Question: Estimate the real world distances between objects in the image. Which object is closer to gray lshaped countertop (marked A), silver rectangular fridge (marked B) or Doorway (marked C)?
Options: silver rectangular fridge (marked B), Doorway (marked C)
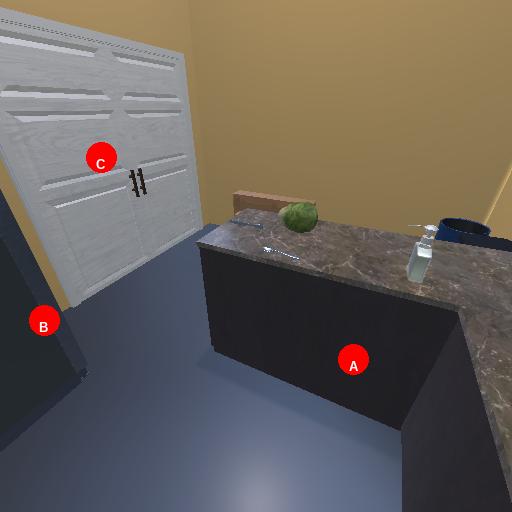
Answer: silver rectangular fridge (marked B)